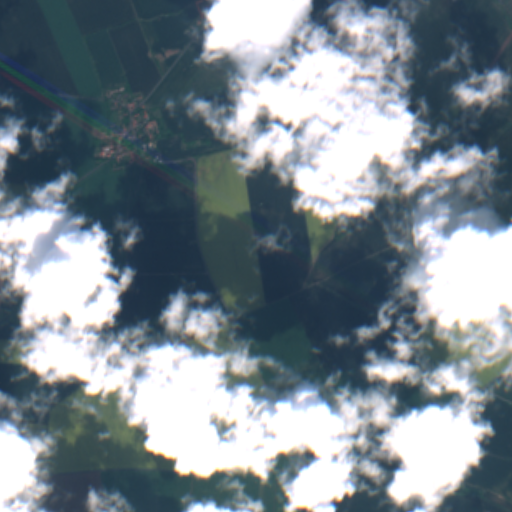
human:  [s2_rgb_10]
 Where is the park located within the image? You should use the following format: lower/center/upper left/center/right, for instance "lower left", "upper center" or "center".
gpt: The park is located in the left of the image.
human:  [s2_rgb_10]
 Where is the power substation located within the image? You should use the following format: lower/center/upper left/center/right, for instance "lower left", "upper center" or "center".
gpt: The power substation is located in the upper left of the image.
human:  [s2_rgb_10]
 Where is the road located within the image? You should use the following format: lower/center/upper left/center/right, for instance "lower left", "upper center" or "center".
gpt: There is no road in the image.